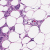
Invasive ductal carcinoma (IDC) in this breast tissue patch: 0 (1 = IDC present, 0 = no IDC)